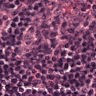
Metastatic tissue present: no